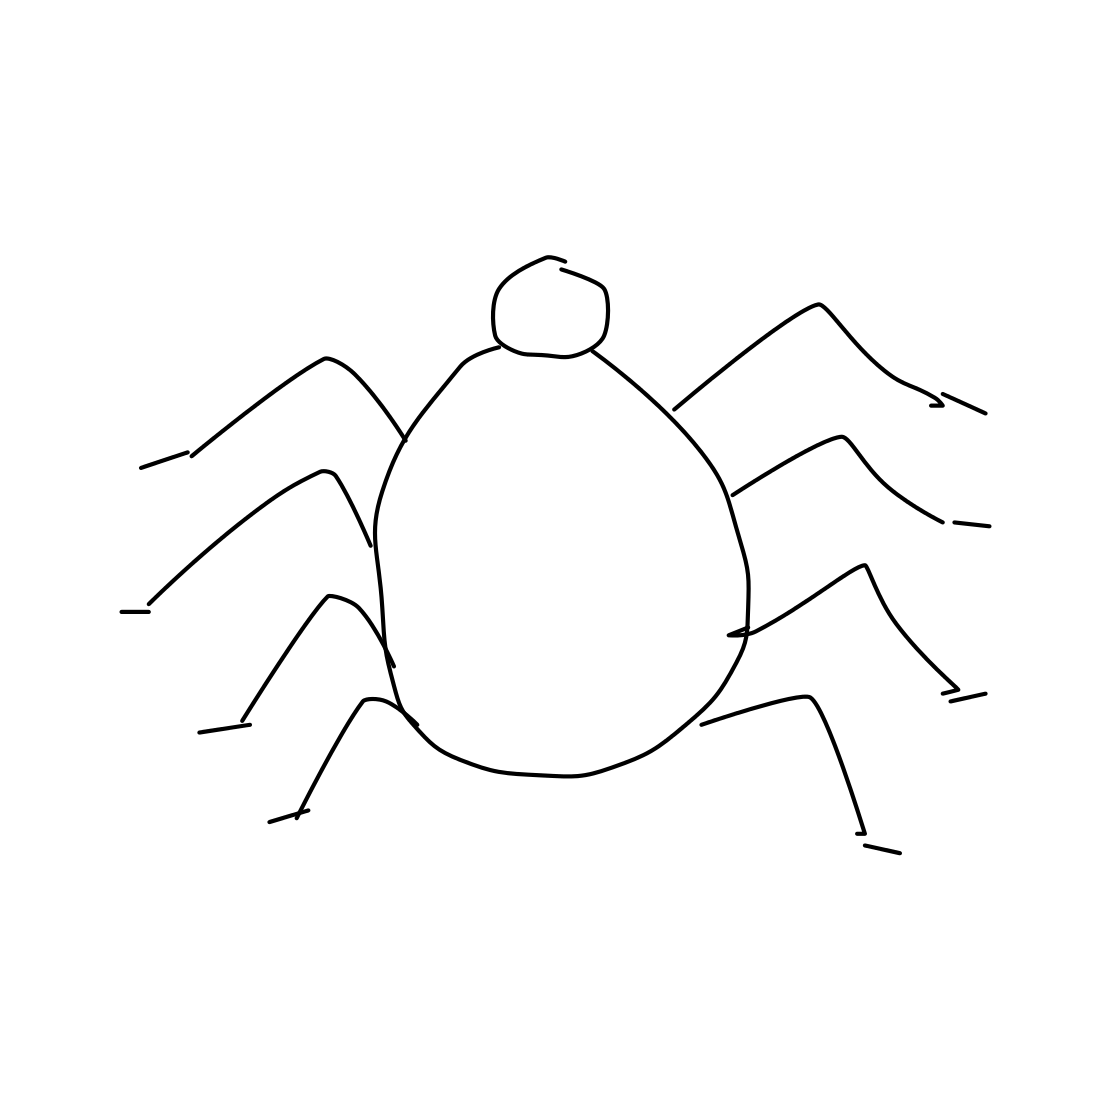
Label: spider